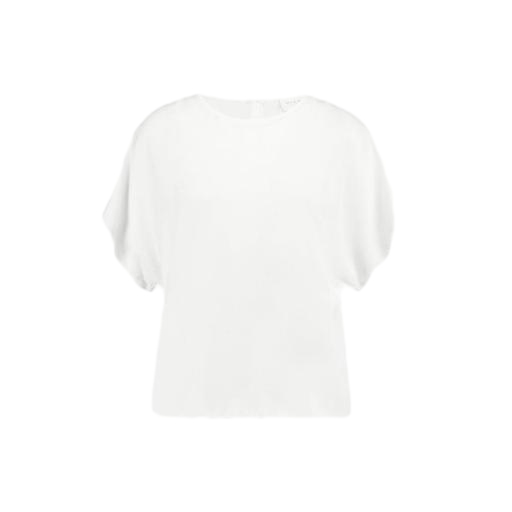
short-sleeve top only macy, white raw-edge scoop-neck top only macy, white short-sleeved top, white background